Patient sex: M
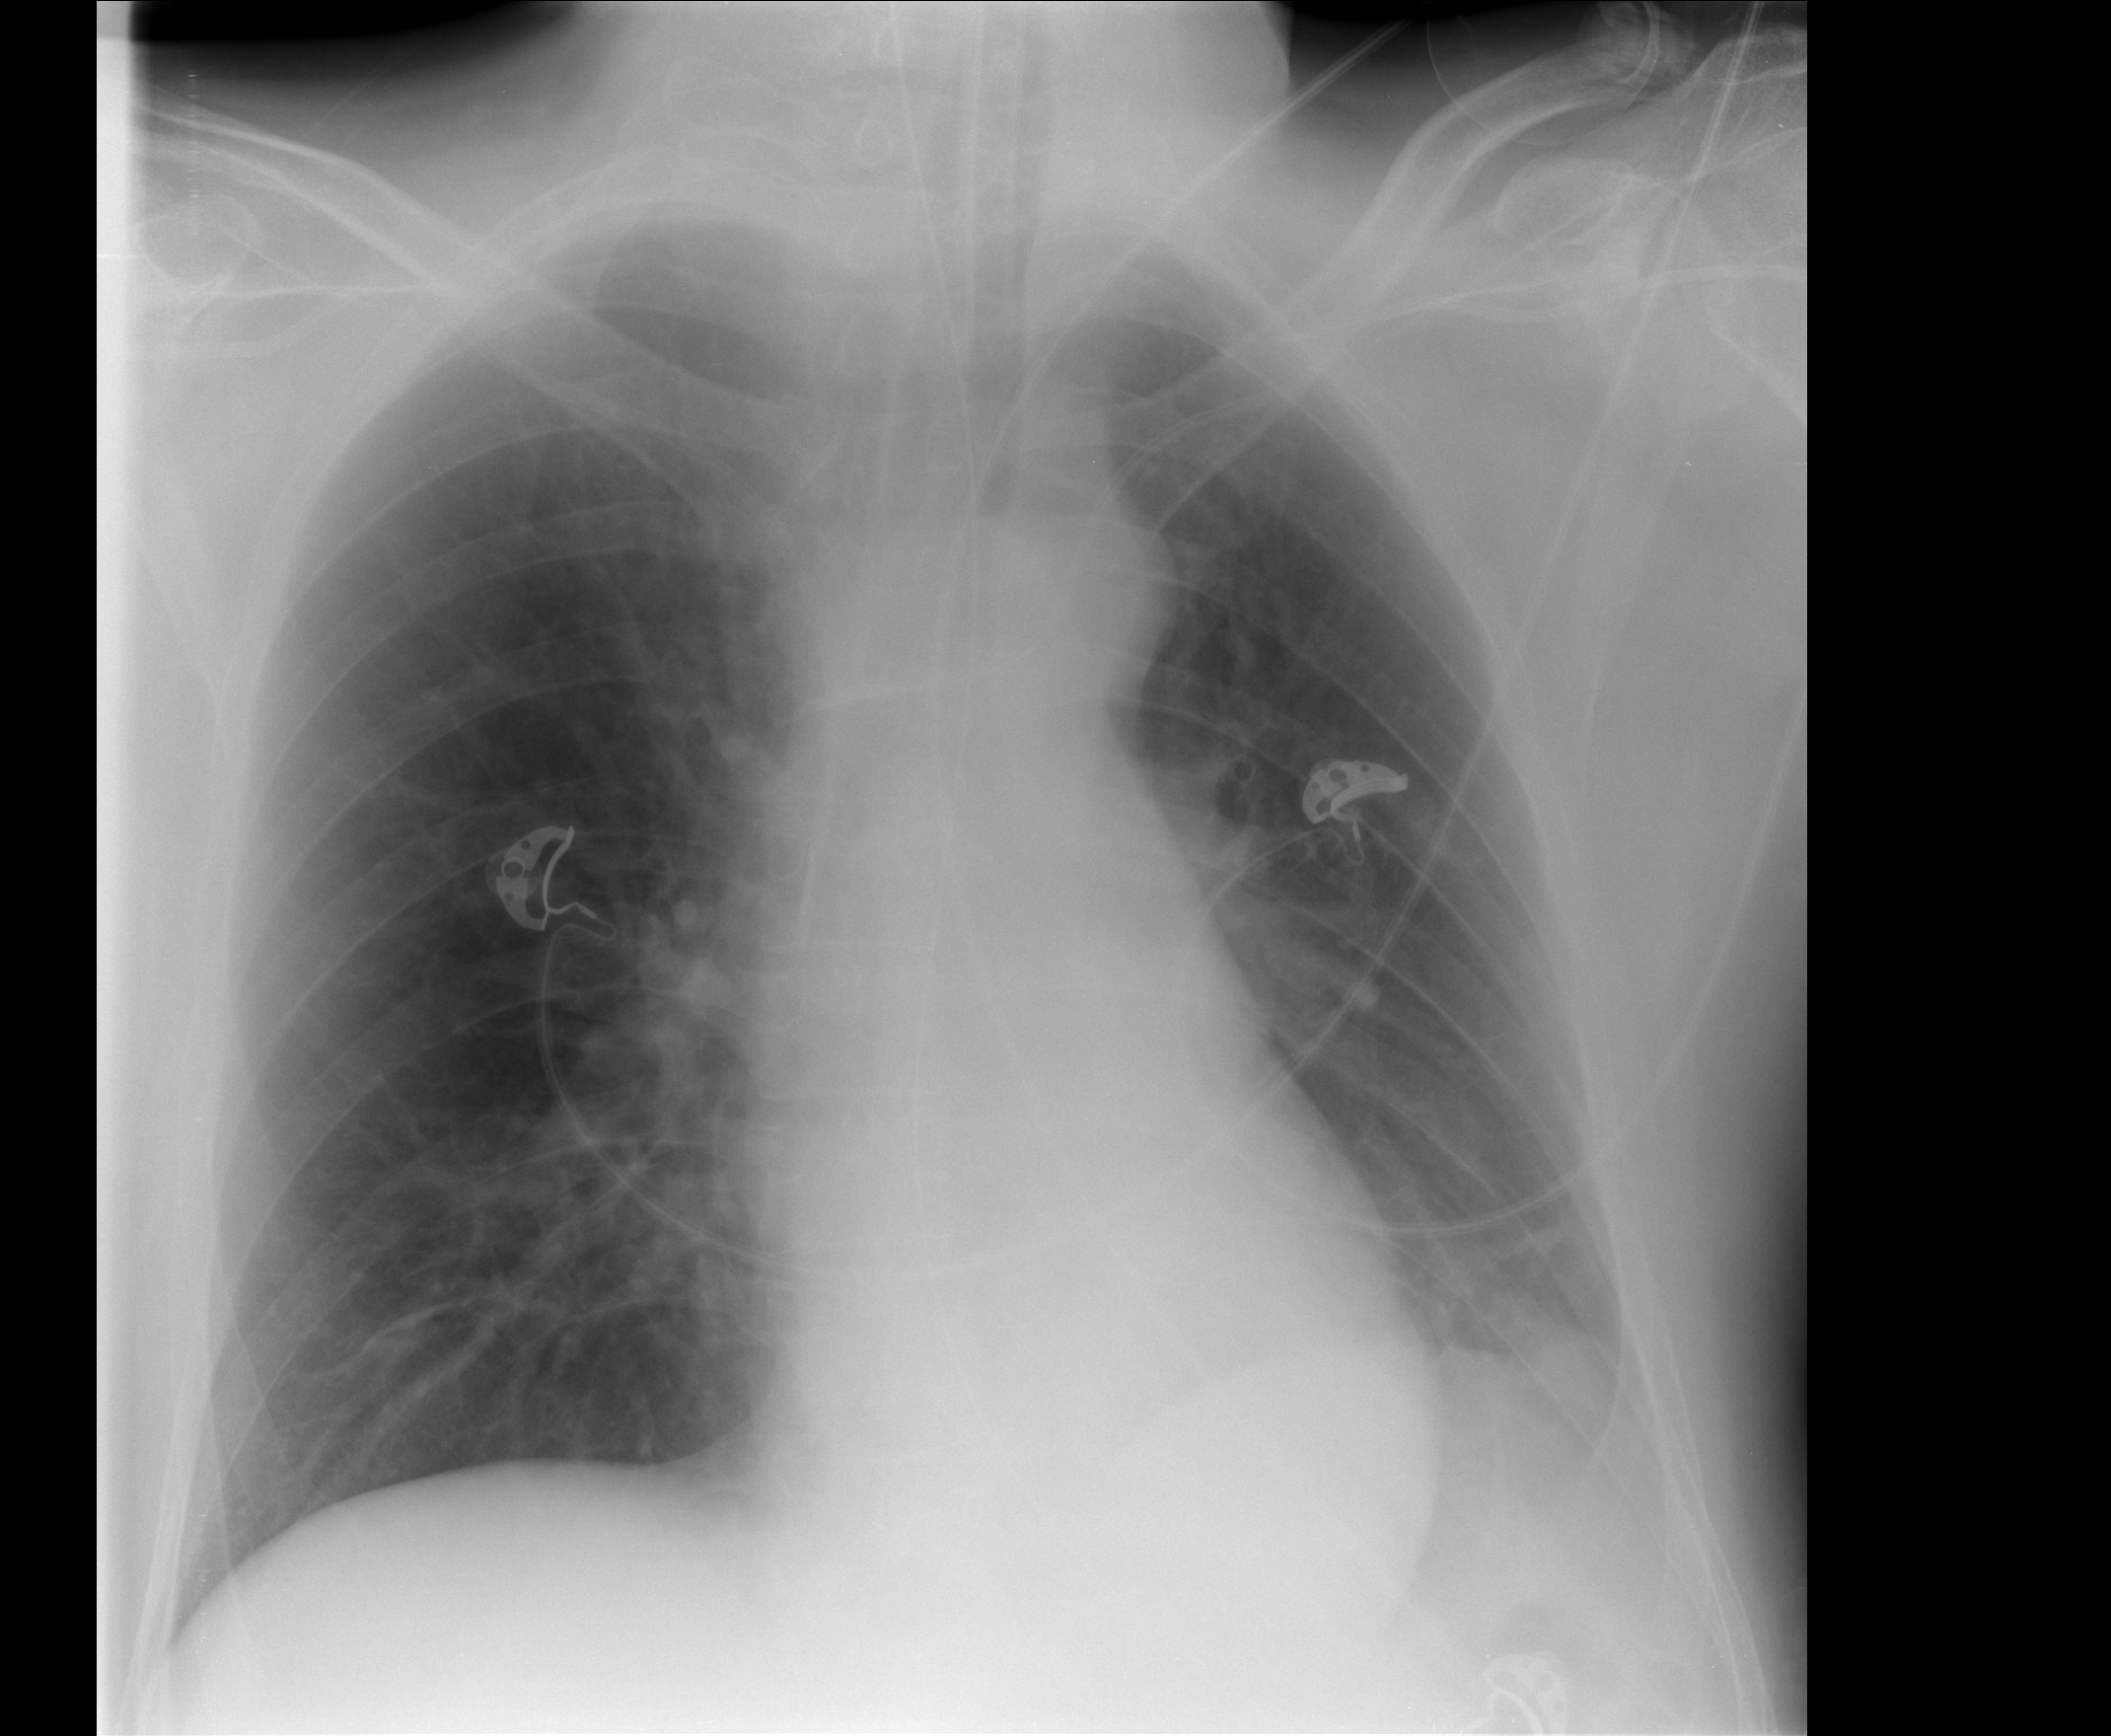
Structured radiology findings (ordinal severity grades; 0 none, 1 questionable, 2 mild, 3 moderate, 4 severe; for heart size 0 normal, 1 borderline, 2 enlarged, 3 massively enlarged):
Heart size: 0
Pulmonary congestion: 0
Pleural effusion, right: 0
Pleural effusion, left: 1
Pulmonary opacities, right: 0
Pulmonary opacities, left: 2
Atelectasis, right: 0
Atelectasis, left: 2